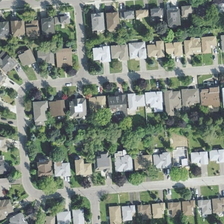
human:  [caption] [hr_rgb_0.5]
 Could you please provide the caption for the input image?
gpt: many buildings and many some green trees are in a dense residential area .

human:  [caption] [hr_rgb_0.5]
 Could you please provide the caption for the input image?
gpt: many buildings and many some green trees are in a dense residential area .

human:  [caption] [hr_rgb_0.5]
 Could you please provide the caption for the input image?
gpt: many buildings and many some green trees are in a dense residential area .

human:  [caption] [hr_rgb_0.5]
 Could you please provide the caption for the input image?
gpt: many buildings and many some green trees are in a dense residential area .

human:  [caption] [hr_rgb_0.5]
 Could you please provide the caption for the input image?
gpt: many buildings and many some green trees are in a dense residential area .